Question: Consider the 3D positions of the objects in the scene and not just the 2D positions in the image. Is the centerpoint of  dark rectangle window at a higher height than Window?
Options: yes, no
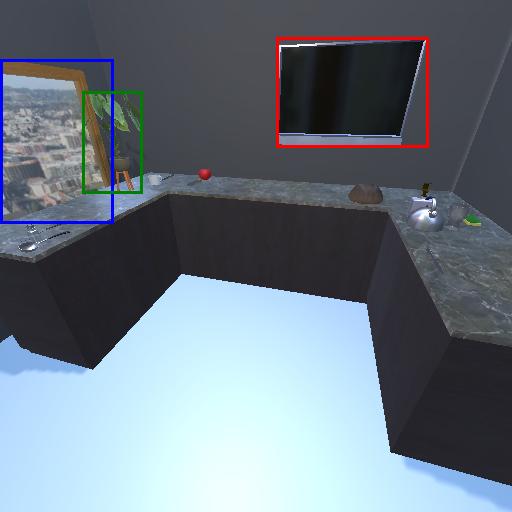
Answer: yes